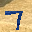
Label: 7